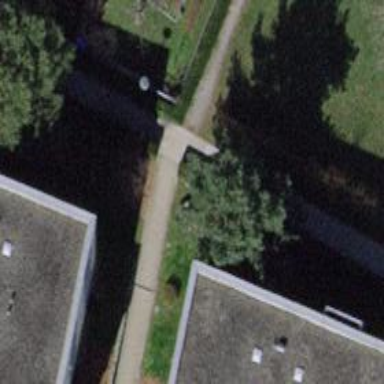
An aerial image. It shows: Footway made of paving stones.